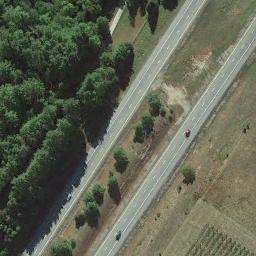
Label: freeway